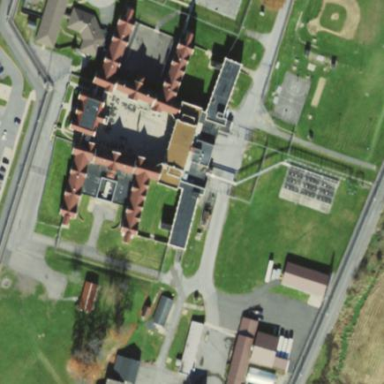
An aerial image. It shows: Prison.